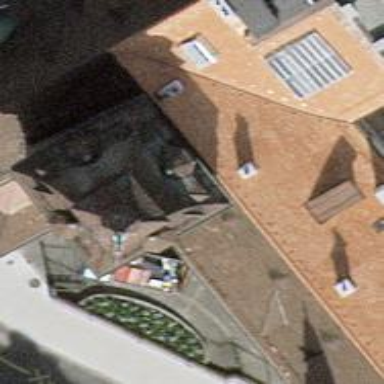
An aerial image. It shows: Restaurant.